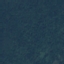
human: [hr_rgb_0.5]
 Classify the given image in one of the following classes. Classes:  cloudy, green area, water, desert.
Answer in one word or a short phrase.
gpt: green area